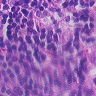
Metastatic tissue present: no